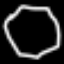
Label: octagon